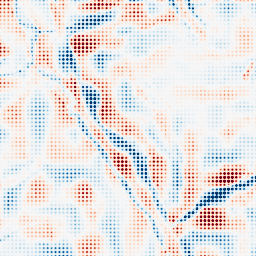
Category: wavelet
Decomposition family: wavelet_dwt
Decomposition parameters: wavelet: coif2
level: 5
Upsampling method: sinc_hamming
Upsampling parameters: scale: 8
kernel_size: 4
Upsampling scale: 8